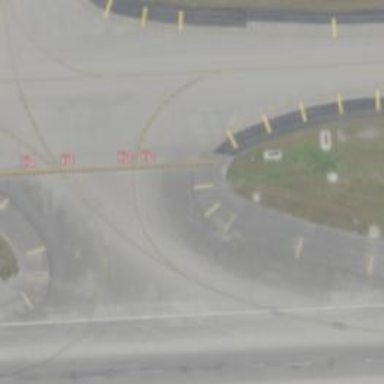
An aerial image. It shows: Image of taxiway at airport.